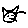
Label: cat